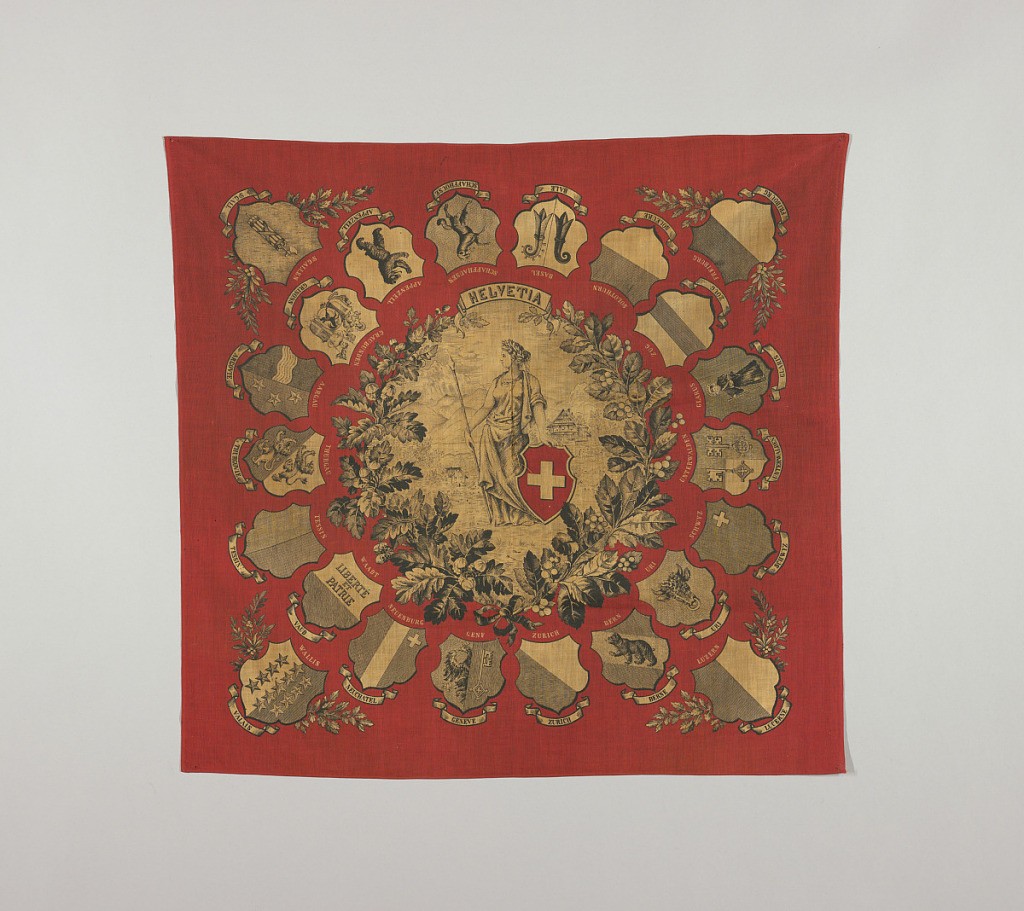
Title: Handkerchief
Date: late 19th century
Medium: cotton Technique: printed on plain weave
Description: Handkerchief in red and black showing the Swiss female national figure of Helvetia in the center. She holds a spear and a shield emblazoned with the Swiss flag and stands in a bucolic landscape of mountains and chalet-like buildings. A wreath of leaves, acorns and berries surrounds her. In an outer ring are badges bearing cantons of Switzerland with their names in French and German. In the four corners are badges for Lucerne, Valais, St. Gall and Fribourg.